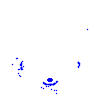
Particle: electron